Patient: sex F, age 35
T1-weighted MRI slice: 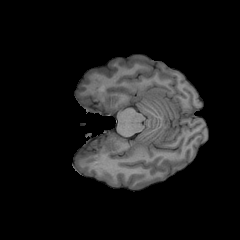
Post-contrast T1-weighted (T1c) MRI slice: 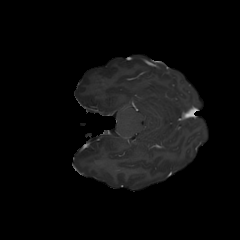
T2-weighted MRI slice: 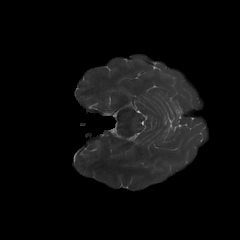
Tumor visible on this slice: no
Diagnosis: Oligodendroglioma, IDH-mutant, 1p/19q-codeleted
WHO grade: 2